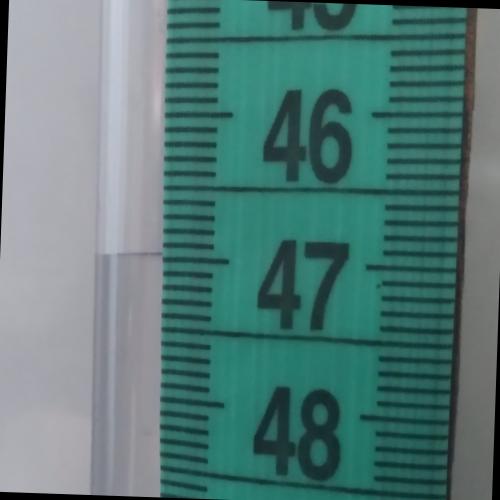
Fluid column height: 47.0 cm